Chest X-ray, PA view. Patient: 58 years old, sex M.
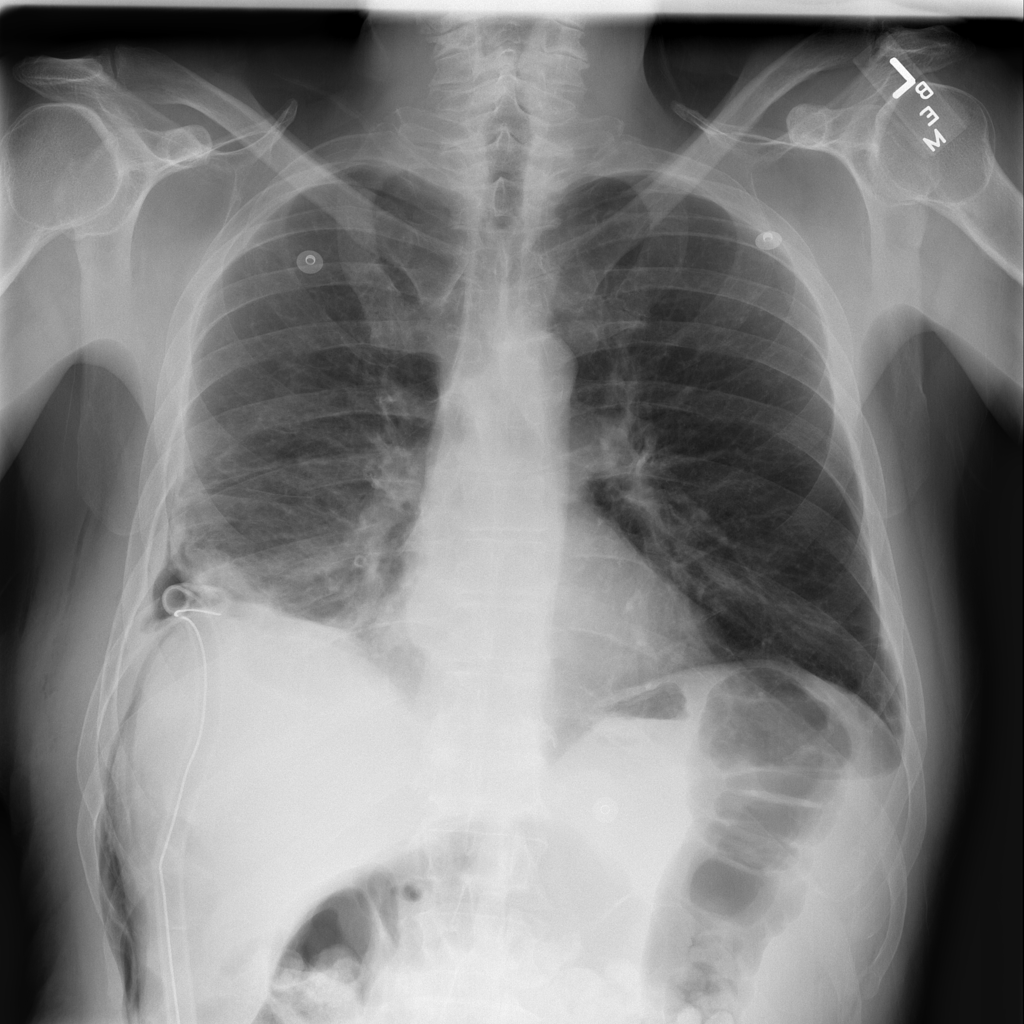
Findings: Atelectasis, Pneumothorax